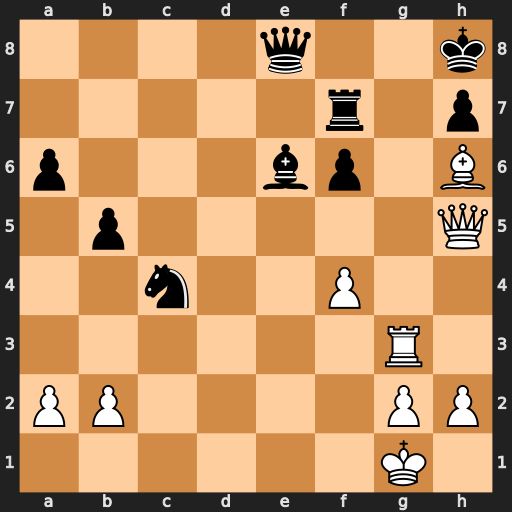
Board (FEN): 4q2k/5r1p/p3bp1B/1p5Q/2n2P2/6R1/PP4PP/6K1
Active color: w
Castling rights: -
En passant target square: -
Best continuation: Bg7+ Rxg7 Qxe8+